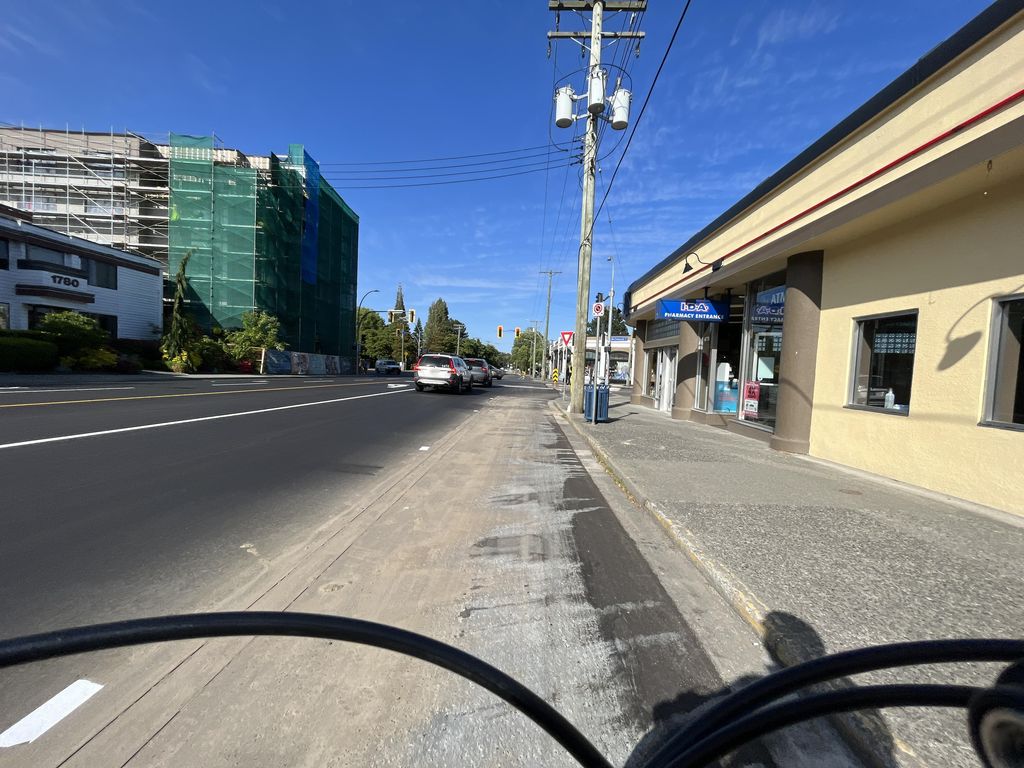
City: victoria